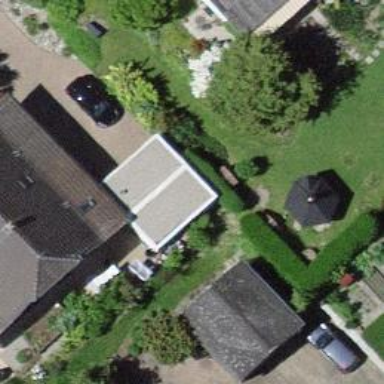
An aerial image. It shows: Garage.